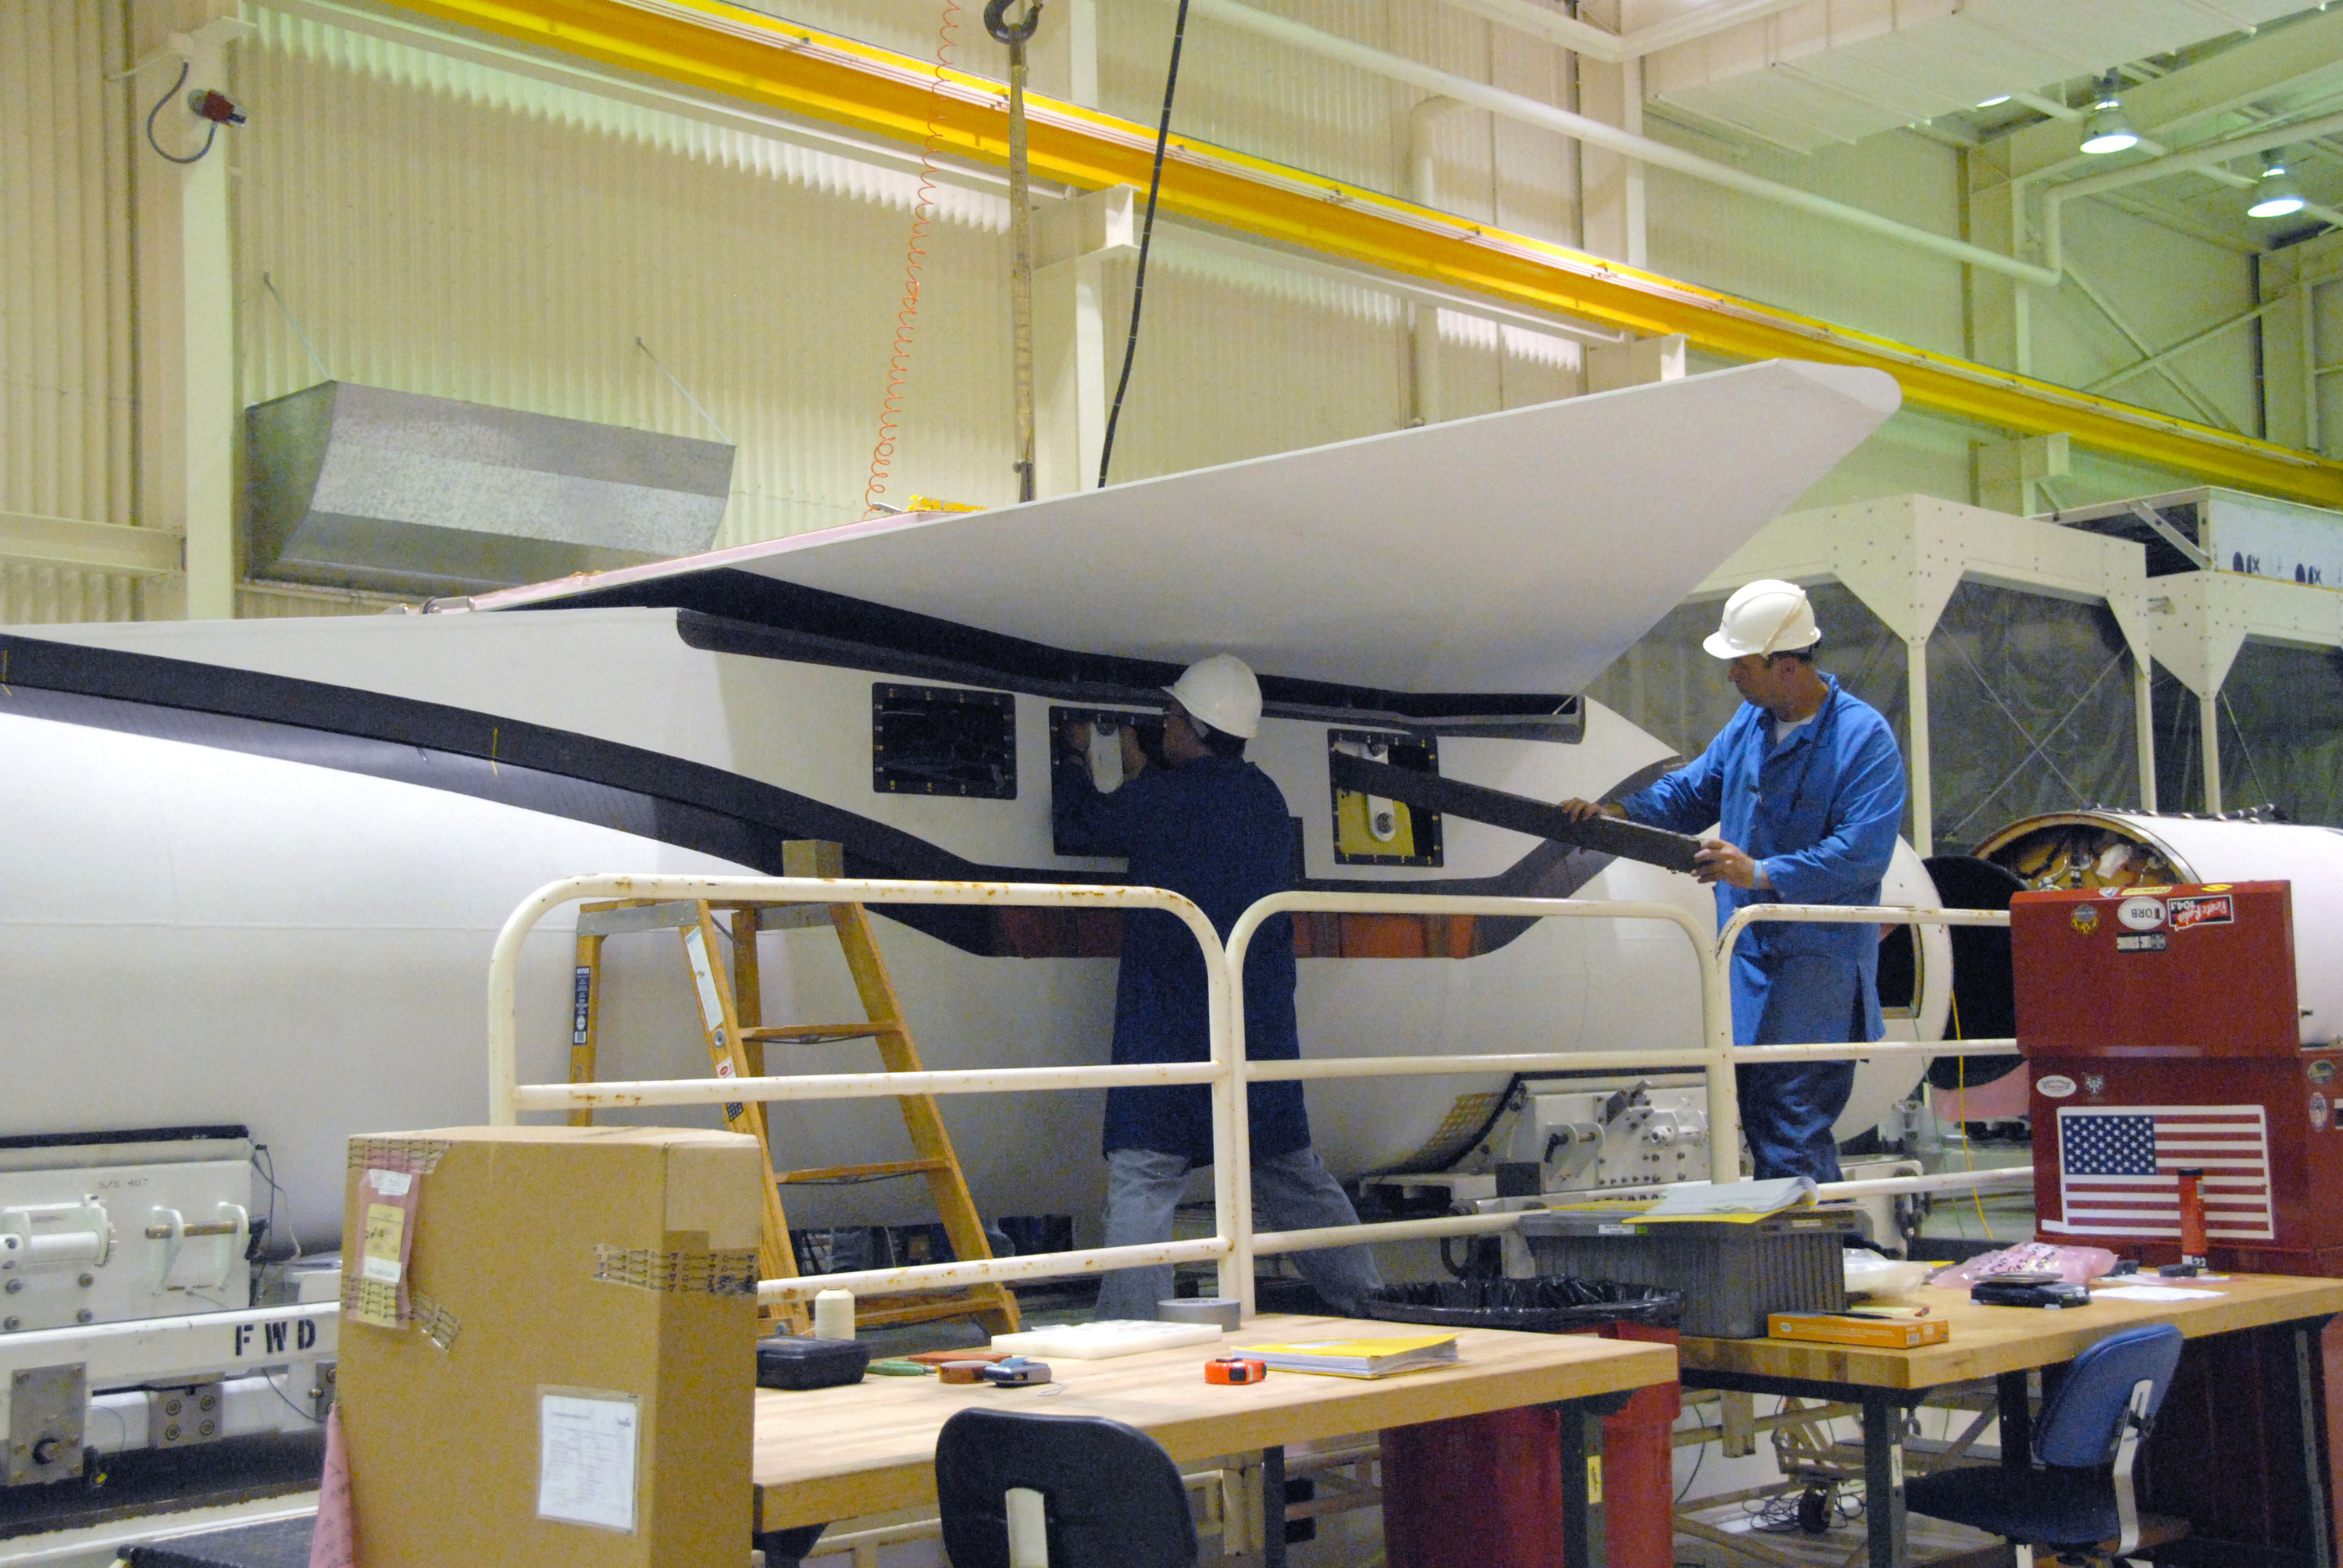
KSC-2011-7636 Pegasus_XL, NuSTAR, black_holes, VAFB, Kwajalein_Atoll